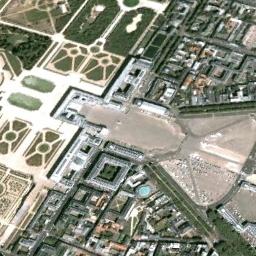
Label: palace